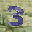
Label: 3